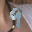
Label: 9